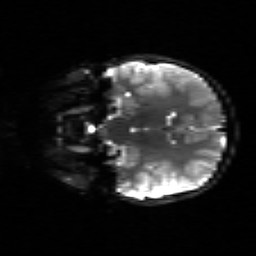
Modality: sbref
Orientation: coronal
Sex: male
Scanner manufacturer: siemens
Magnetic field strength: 3 T
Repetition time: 5 s
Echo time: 0.071 s